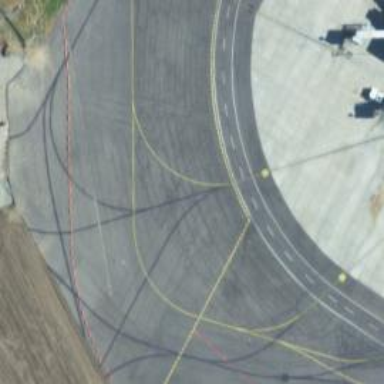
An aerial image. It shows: Image of taxiway at airport.